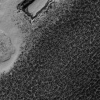
Atmospheric dust classification: not_dusty